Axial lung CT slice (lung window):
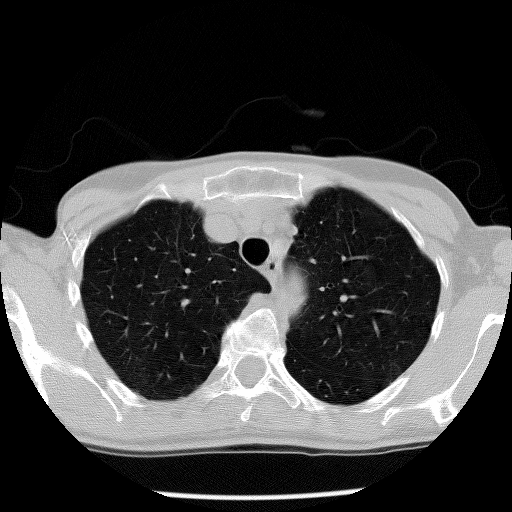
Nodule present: no